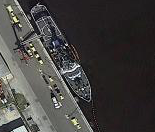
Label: combat